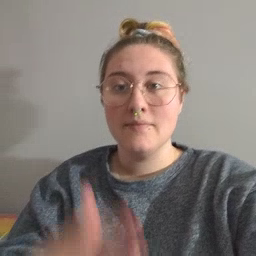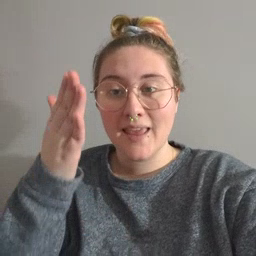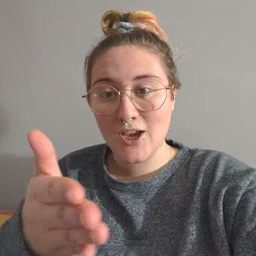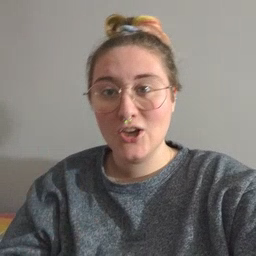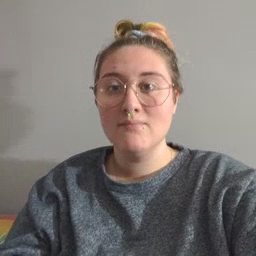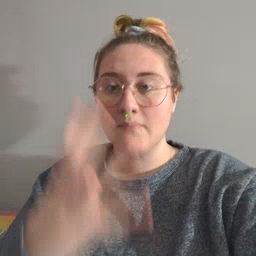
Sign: there